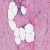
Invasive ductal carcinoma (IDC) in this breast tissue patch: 1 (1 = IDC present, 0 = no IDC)